Field crop: tomato
Growth stage: 1
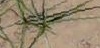
Species: cyperus